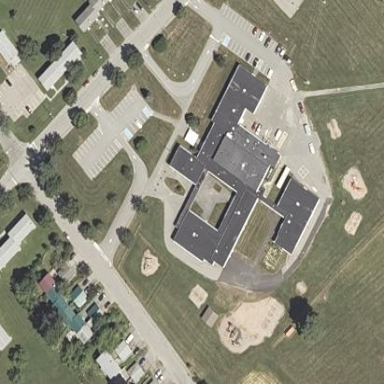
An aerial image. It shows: School.